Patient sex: M
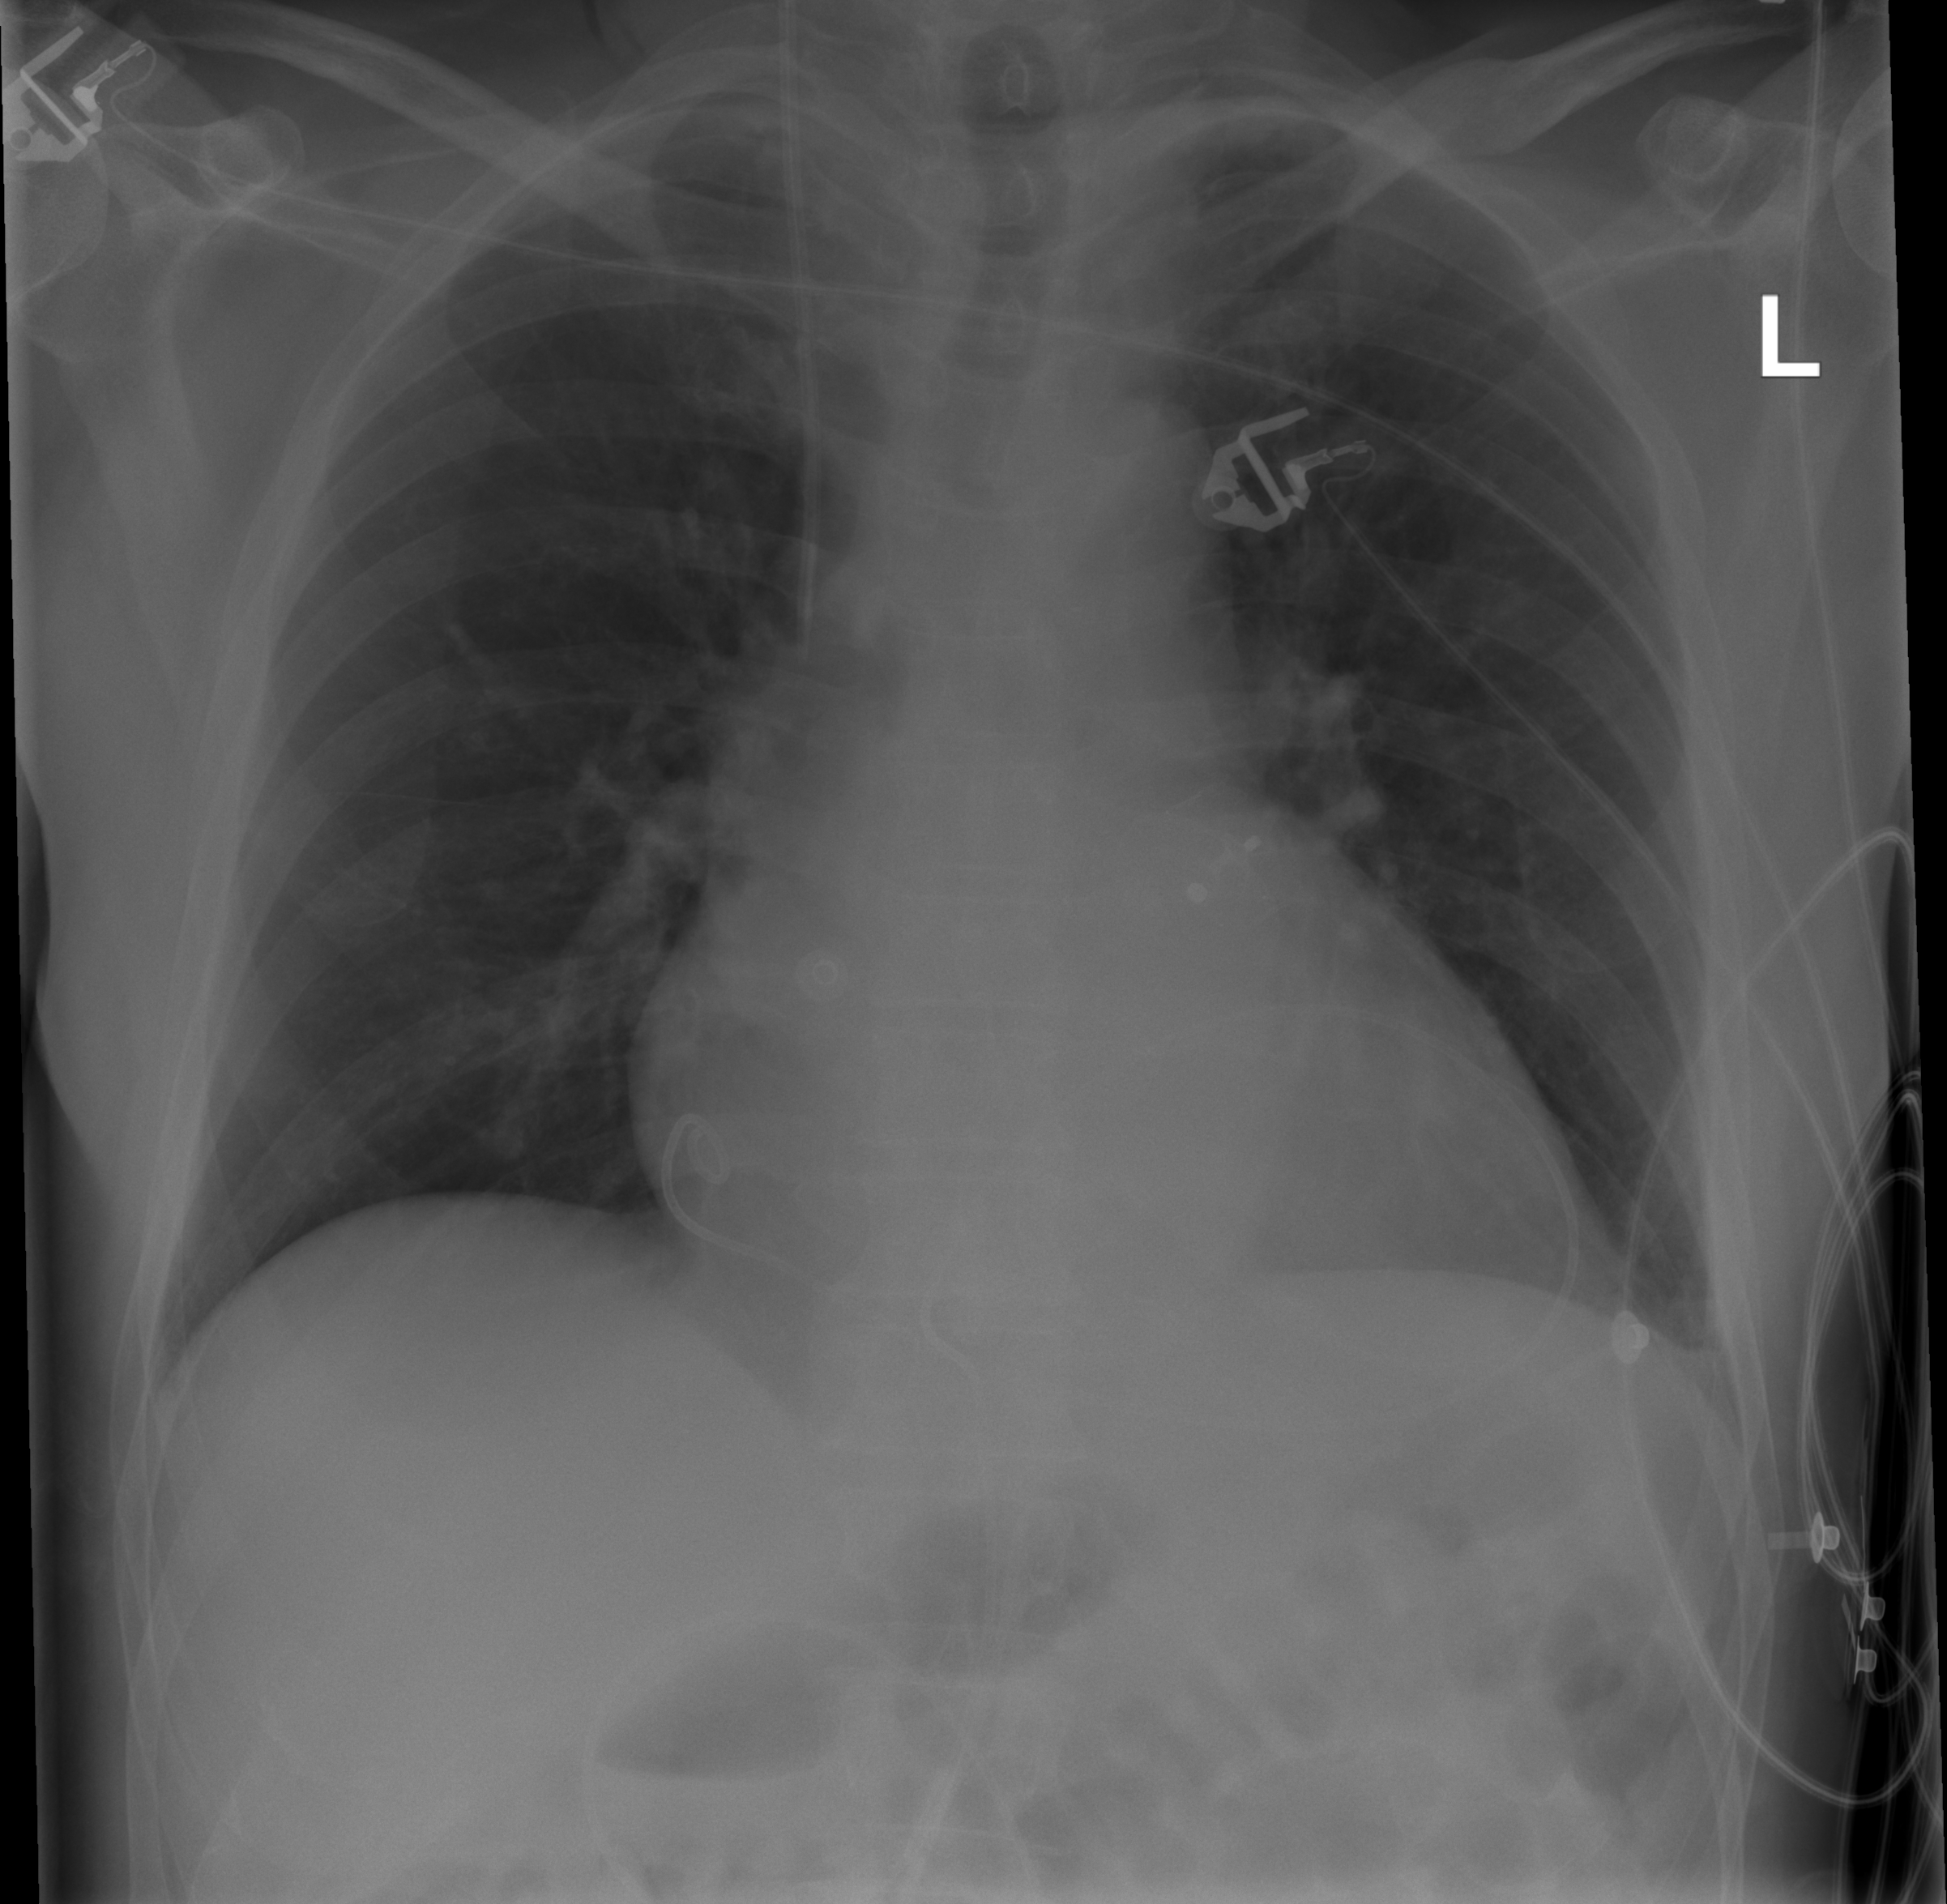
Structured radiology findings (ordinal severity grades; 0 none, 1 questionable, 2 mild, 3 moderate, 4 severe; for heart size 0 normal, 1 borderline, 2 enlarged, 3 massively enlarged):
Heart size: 1
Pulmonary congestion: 0
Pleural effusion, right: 0
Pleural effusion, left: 1
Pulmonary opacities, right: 0
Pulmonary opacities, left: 0
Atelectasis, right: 0
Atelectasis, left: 0